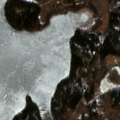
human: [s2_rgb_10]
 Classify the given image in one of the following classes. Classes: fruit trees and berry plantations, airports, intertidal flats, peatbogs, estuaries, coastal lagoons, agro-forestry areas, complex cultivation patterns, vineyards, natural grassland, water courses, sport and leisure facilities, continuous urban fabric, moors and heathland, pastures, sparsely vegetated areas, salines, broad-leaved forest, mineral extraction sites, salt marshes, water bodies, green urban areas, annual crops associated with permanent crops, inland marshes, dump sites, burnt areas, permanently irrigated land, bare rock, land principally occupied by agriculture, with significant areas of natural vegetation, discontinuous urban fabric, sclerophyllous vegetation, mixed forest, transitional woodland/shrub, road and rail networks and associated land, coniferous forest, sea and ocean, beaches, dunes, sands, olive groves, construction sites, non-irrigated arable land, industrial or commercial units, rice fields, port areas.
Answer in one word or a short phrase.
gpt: land principally occupied by agriculture, with significant areas of natural vegetation, broad-leaved forest, mixed forest, water bodies